Question: I'm operating with a 3-D list data in matplotlib.
Trying to plot a best-fitted 'wireframe'.
My data infrastructure(doesn't represent actual data):
'''
x=[1.2, 1.3, 1.6, 2.5, 2,3, 2.8]
y=[167.0, 180.3, 177.8,160.4,179.6, 154.3]
z=[-0.3, -0.8, -0.75, -1.21, -1.65, -0.68]
'''
So far, I've been able to get a fitted wireframe using
'''
data = np.c_[x,y,z]
mn = np.min(data, axis=0)
mx = np.max(data, axis=0)
X,Y = np.meshgrid(np.linspace(mn[0], mx[0], 20), np.linspace(mn[1], mx[1], 20))
XX = X.flatten()
YY = Y.flatten()
# best-fit quadratic curve
A = np.c_[np.ones(data.shape[0]), data[:,:2], np.prod(data[:,:2], axis=1), data[:,:2]**2]
C,_,_,_ = scipy.linalg.lstsq(A, data[:,2])
#evaluating on grid
Z = np.dot(np.c_[np.ones(XX.shape), XX, YY, XX*YY, XX**2, YY**2], C).reshape(X.shape)
'''
So far, I obtained a wireframe-fit like(although can not 'print' the equation on canvas):

> > How can I be sure whether I've fitted in right way, in right equation ? How am I to check the goodness-of-fit may be ? Any ideas on how can I superpose this curve with a contour would be also very nice.
please help.
thank you
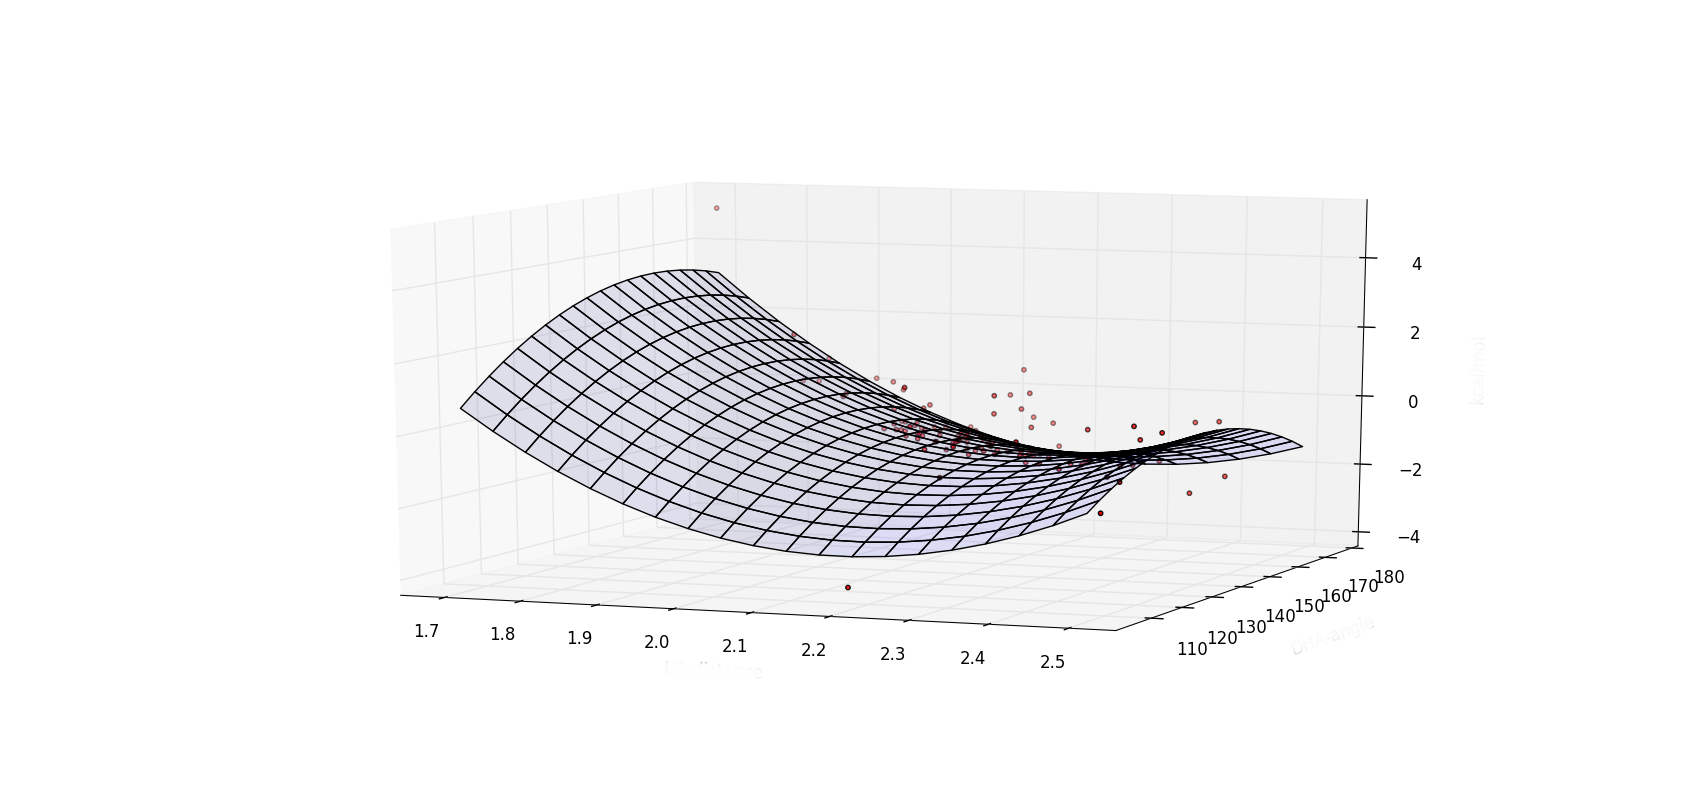
Answer: I think you want 'griddata()'. You can look at the following website, which does exactly what you are looking for: <URL>